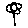
Label: flower